Interaction volume radius: 5 \u00c5
Interaction volume height: 20 \u00c5
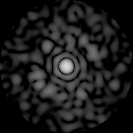
Disorder parameter: 0.8499